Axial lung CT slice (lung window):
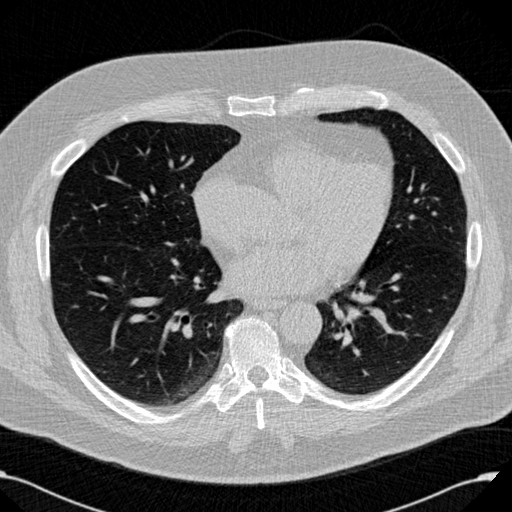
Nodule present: no